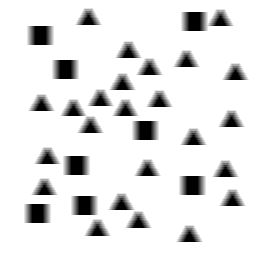
Squares: 8
Triangles: 24
Stars: 0
Total shapes: 32